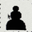
Piece: bP